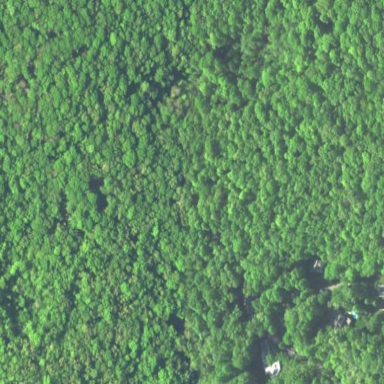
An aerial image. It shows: Existing Preserved Open Space in the woodland area.